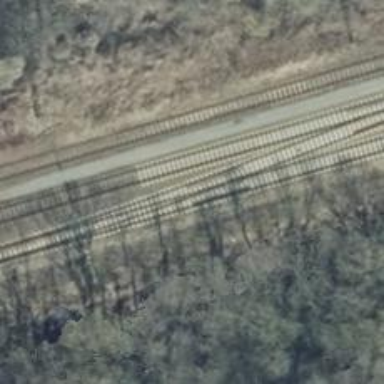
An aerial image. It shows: Railway with electrified contact lines.